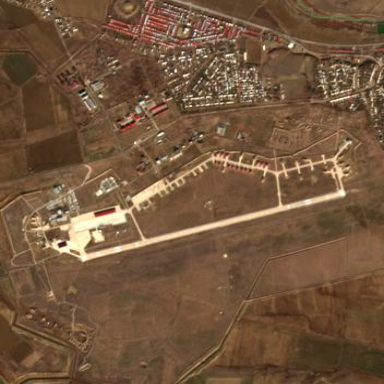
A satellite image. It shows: Military airfield located within aerodrome.